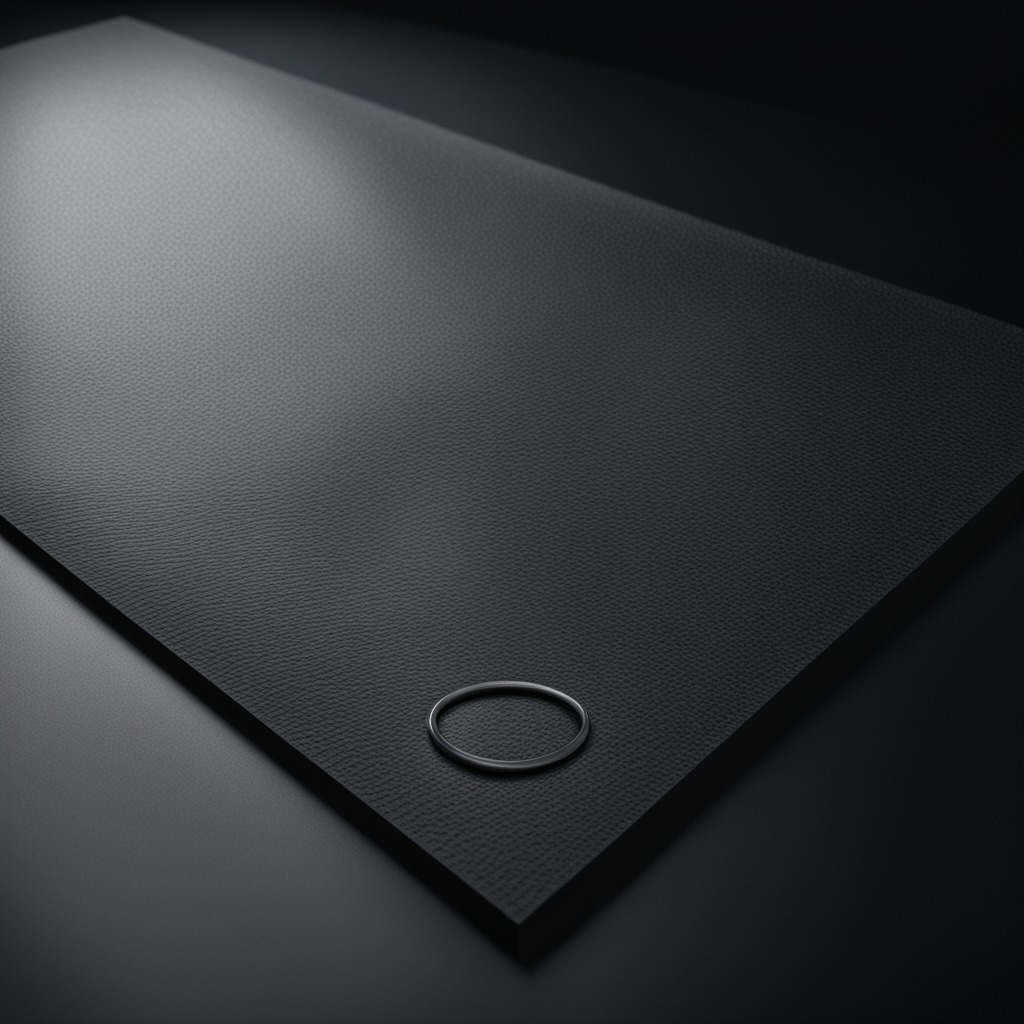
A rubber O-ring lying on a clean granite tabletop covered with a black rubber mat inside a workshop at night dim ambient light soft shadows worn but beneath the mat